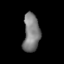
Tissue: lung
Cell type: Others
Senescence score: 0.2313
Nuclear area (px): 616
Mean DAPI intensity: 125.138